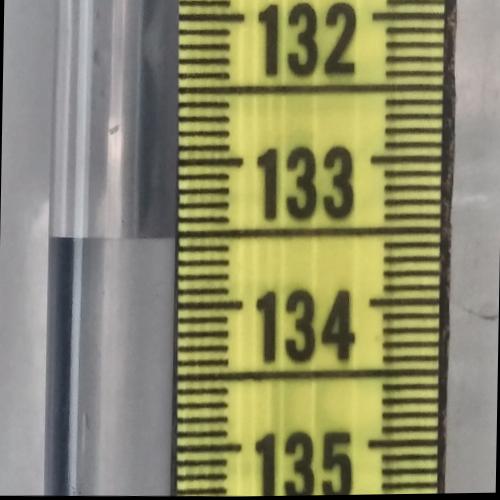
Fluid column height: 133.5 cm